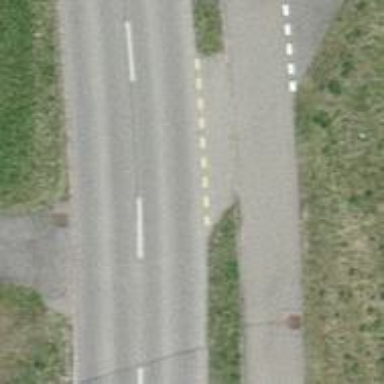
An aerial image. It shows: Tertiary road with separate asphalt surfaces for the sidewalk and cycleway.